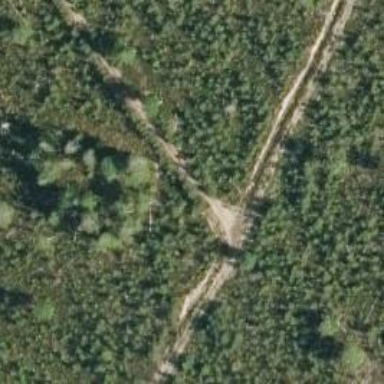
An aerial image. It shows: Track road with grade4 tracktype.